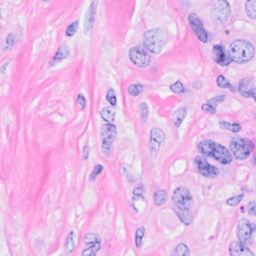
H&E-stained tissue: Breast